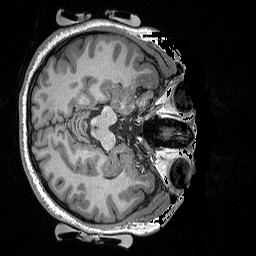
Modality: T1w
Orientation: axial
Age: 21
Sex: female
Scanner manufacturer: siemens
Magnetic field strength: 3 T
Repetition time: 2.3 s
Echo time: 0.00298 s